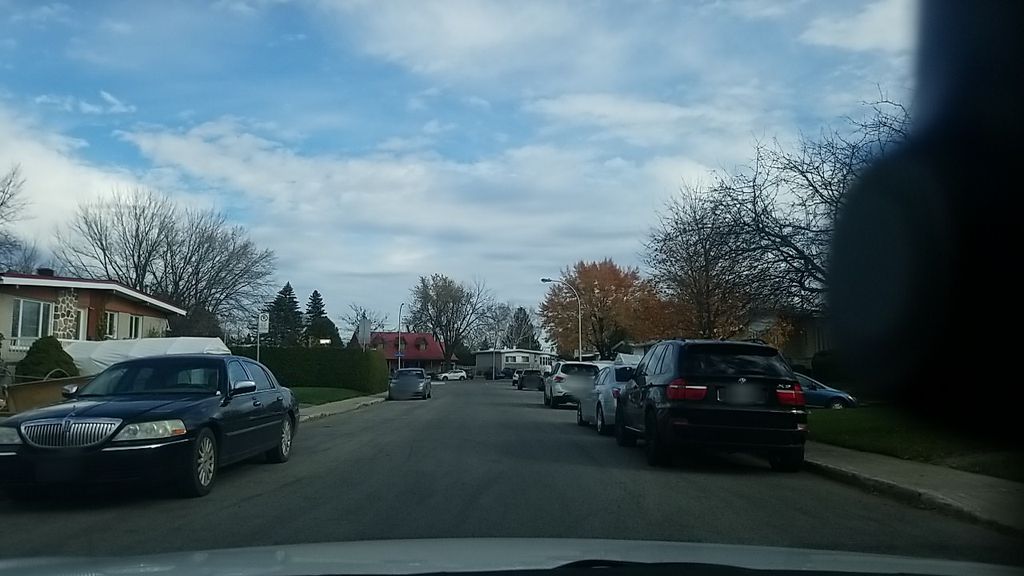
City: montreal